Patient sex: M
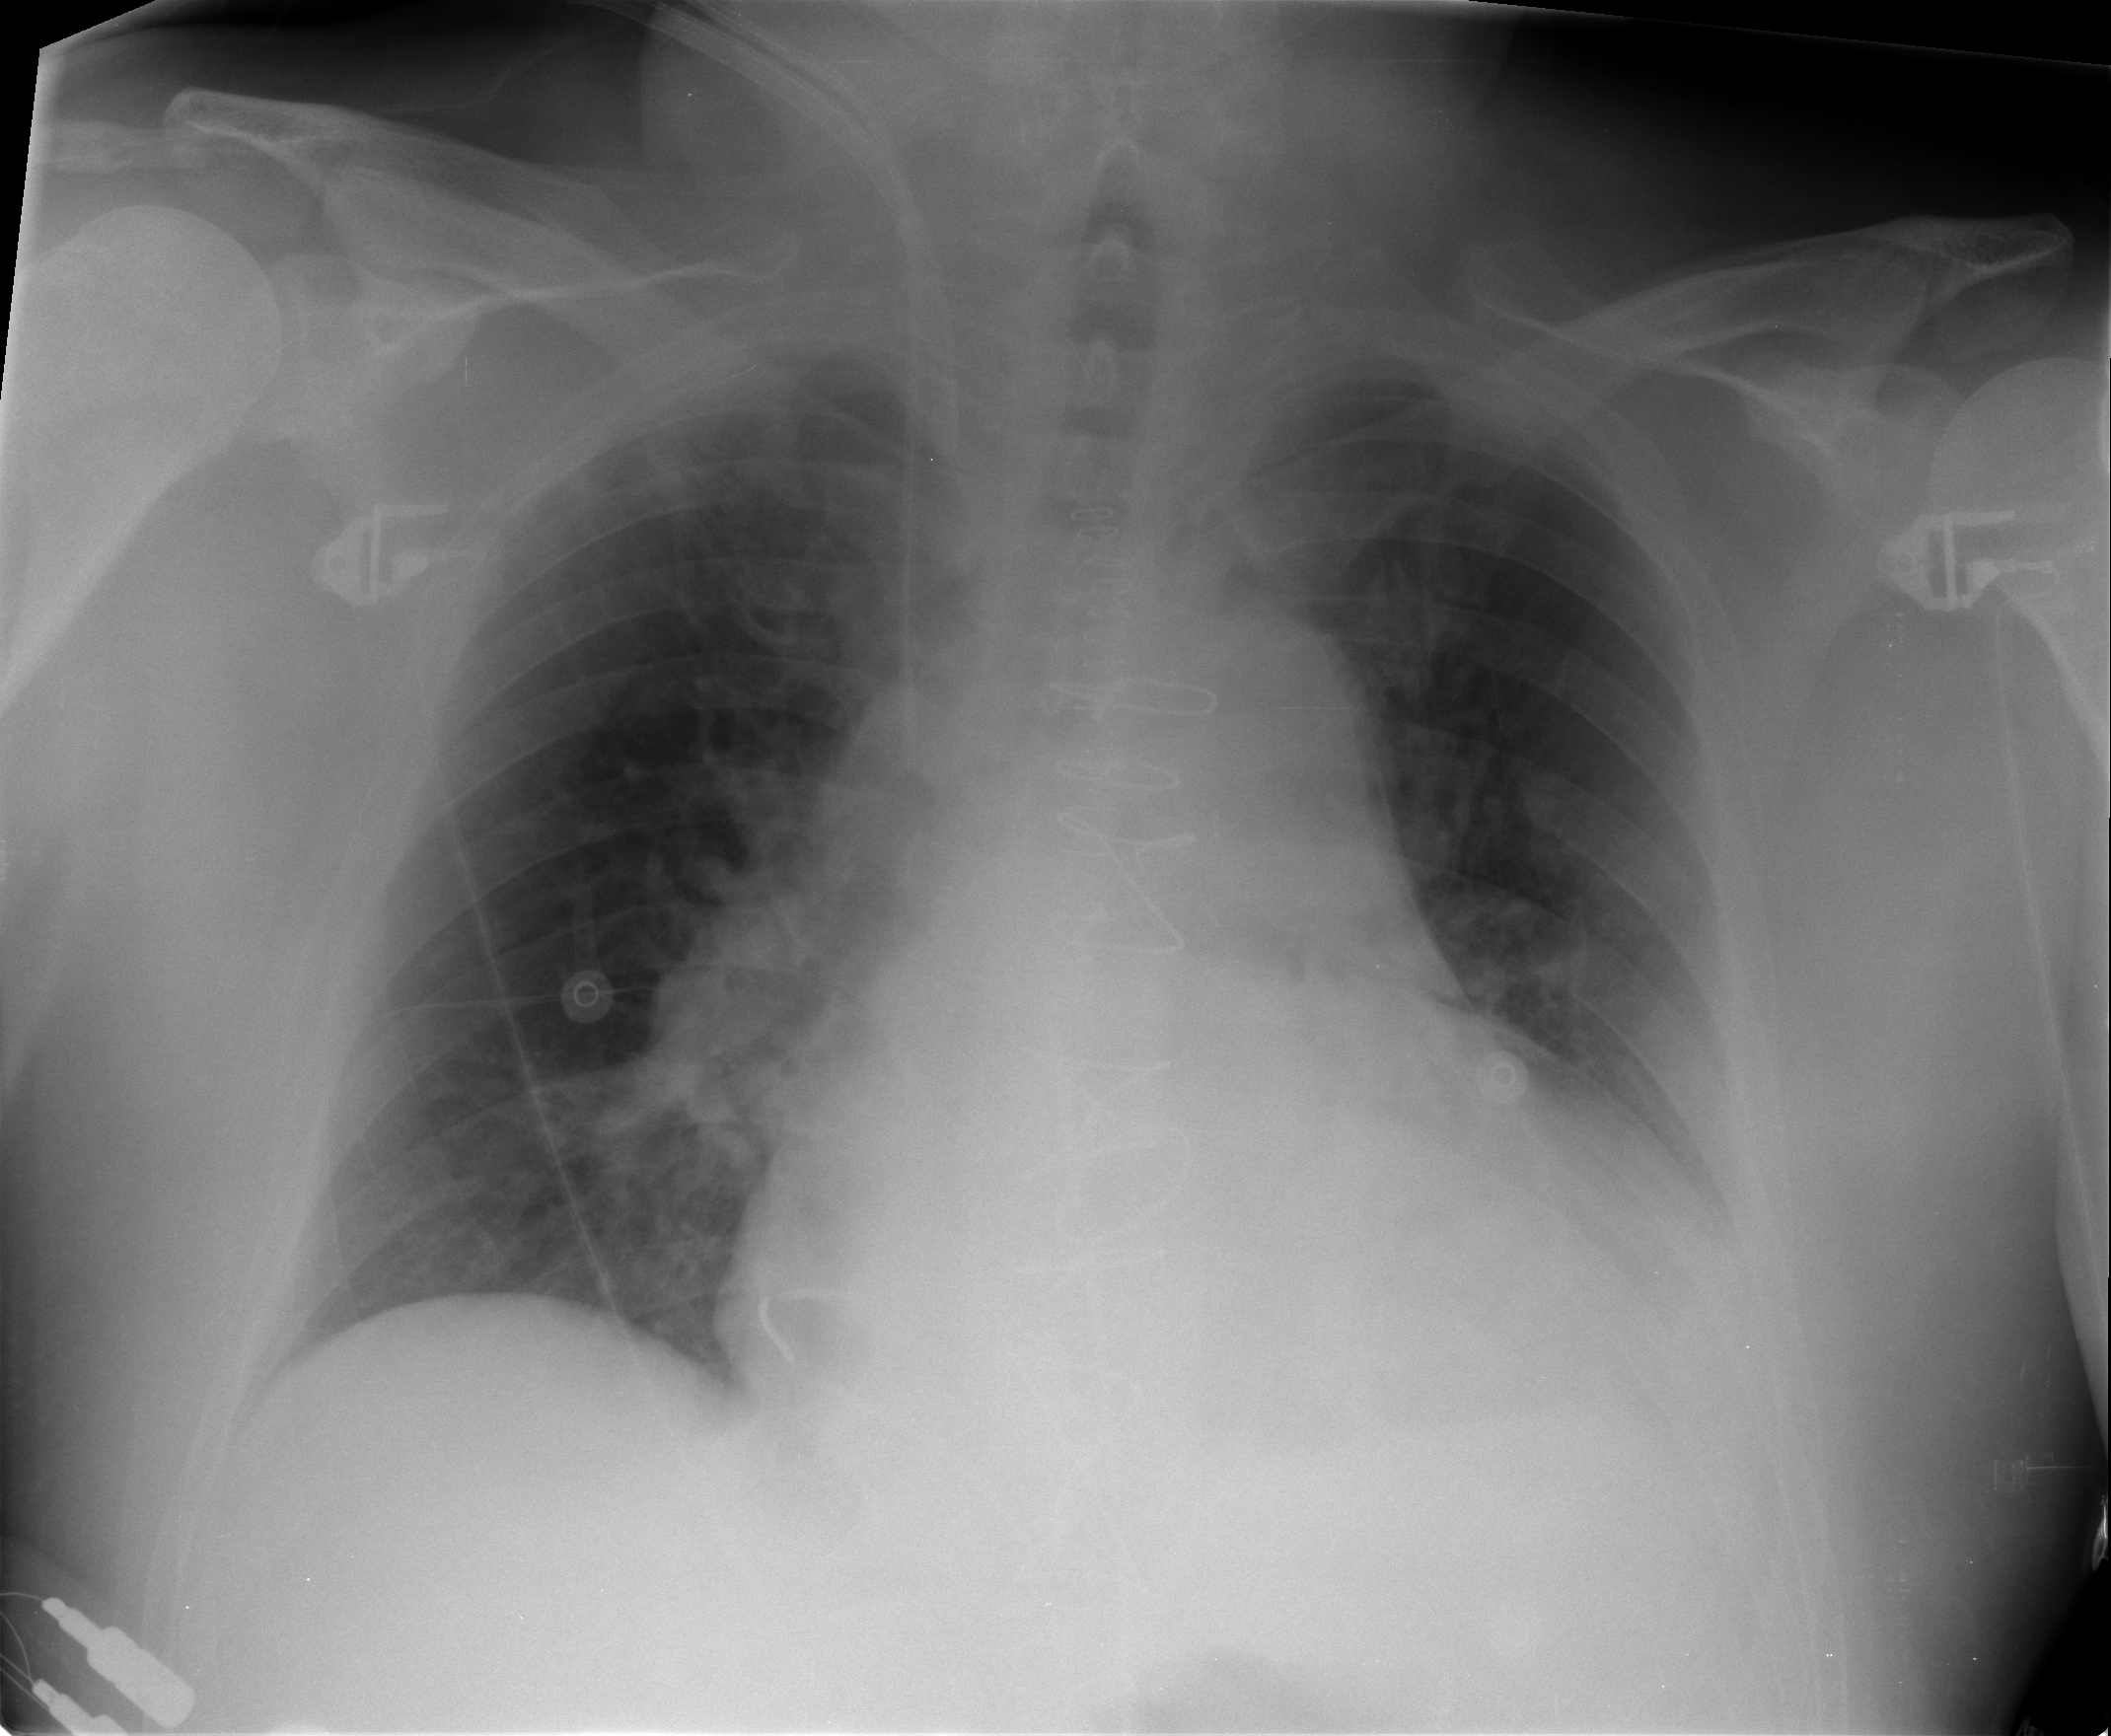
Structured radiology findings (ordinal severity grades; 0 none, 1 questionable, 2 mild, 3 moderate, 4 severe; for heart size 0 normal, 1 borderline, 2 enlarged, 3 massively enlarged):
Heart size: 2
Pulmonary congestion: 2
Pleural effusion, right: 0
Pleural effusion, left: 1
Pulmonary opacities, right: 0
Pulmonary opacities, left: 0
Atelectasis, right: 1
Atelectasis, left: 1